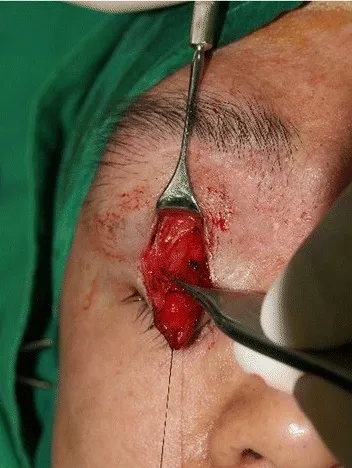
Clinical photograph of ptosis correction. A levator aponeurosis-Muller muscle composite flap can be seen.
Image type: medical_photograph (other_medical_photograph)